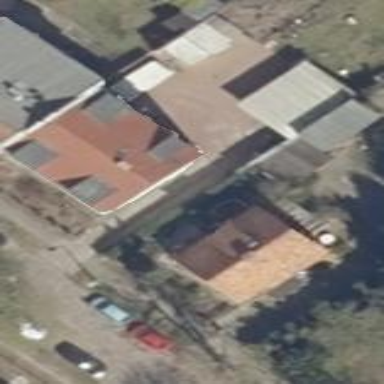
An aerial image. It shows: Gabled roof house.